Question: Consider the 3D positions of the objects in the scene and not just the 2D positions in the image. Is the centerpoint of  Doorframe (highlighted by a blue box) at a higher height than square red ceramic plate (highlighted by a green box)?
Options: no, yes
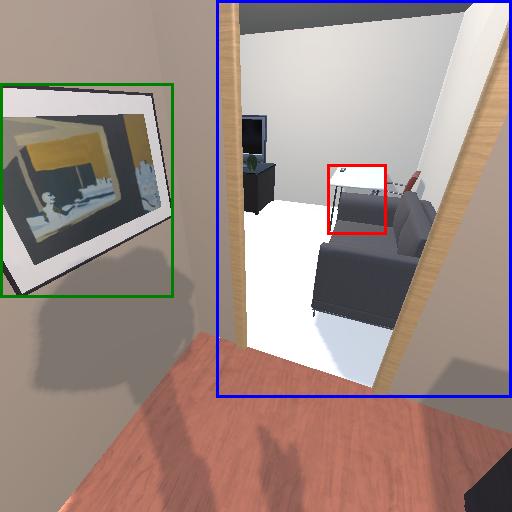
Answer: no